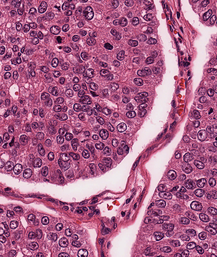
Tumor epithelial tissue: yes
Tumor-associated stroma tissue: yes
Normal tissue: no